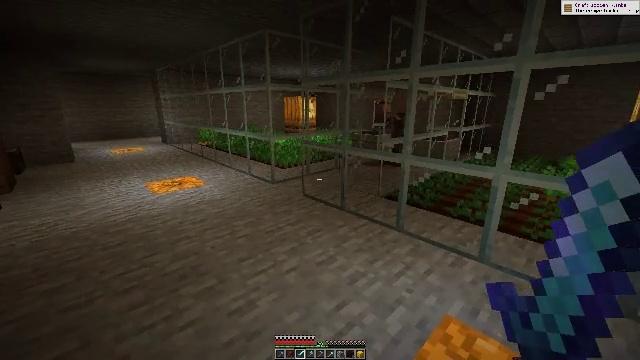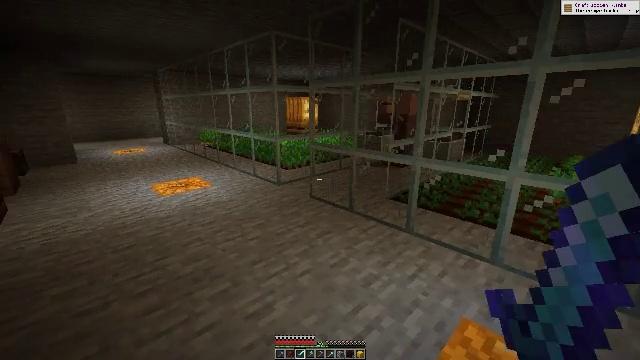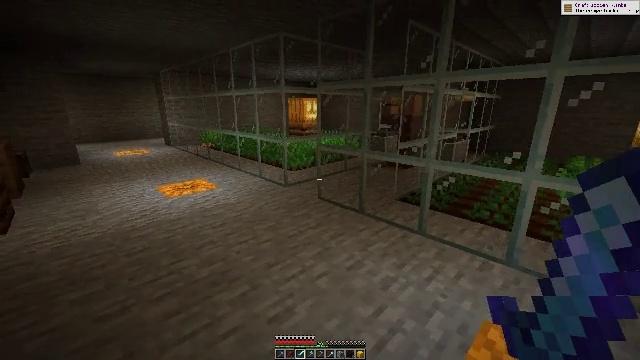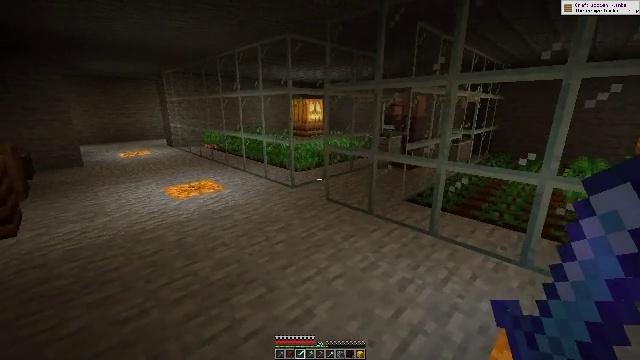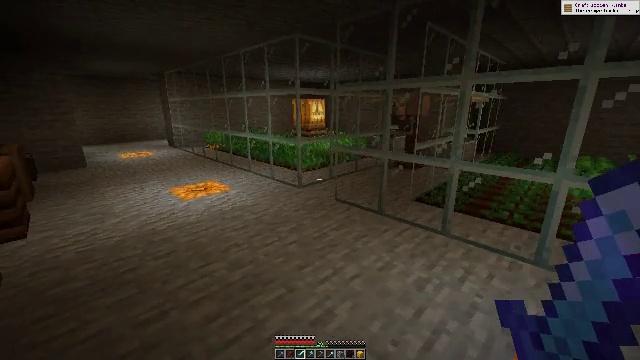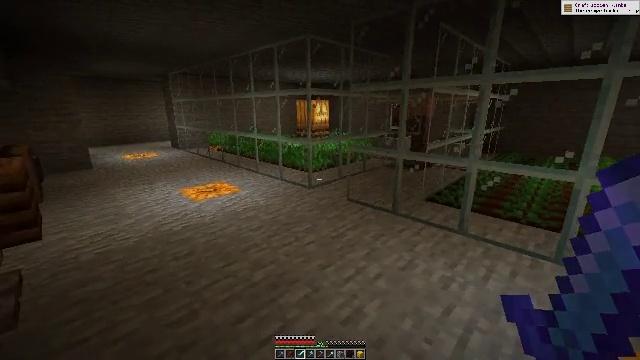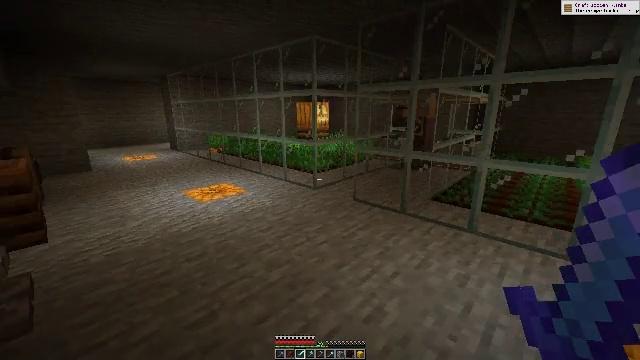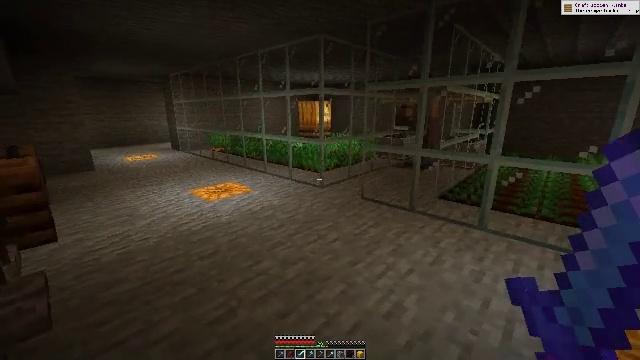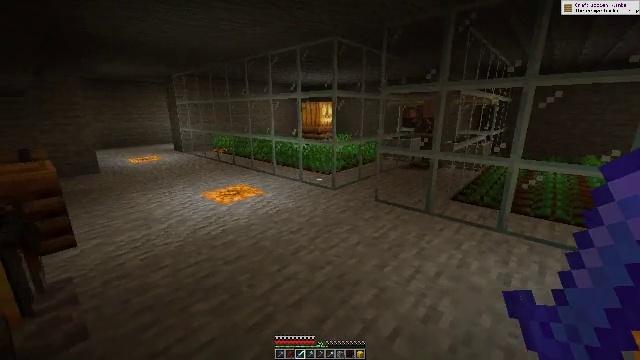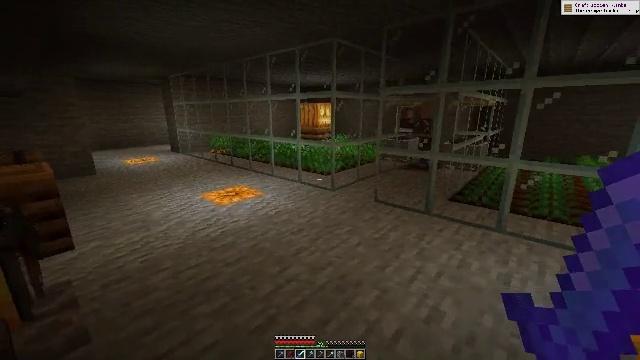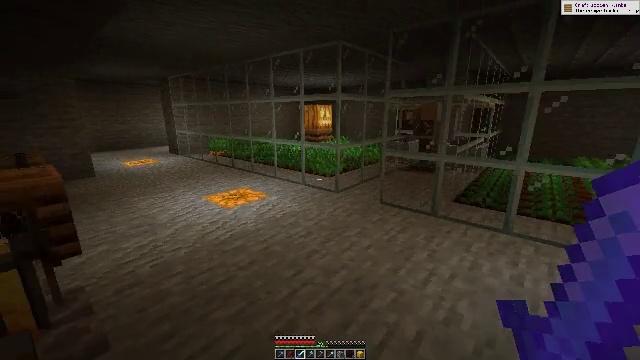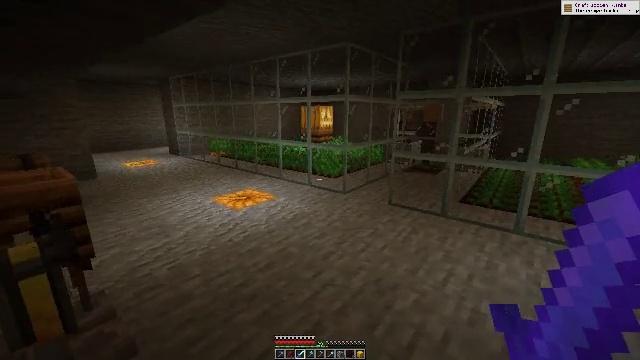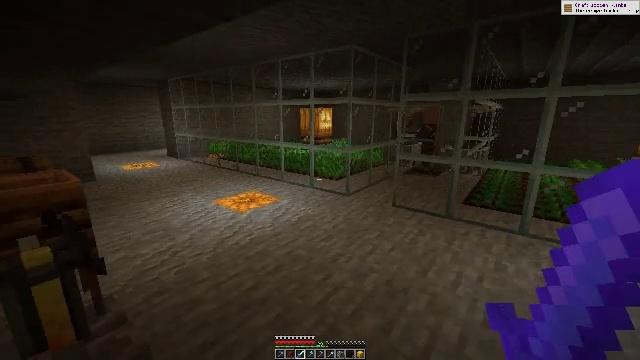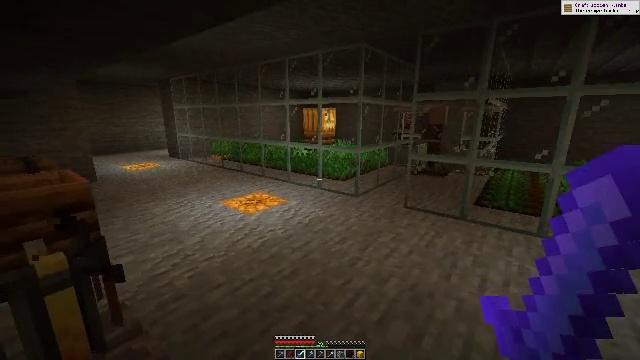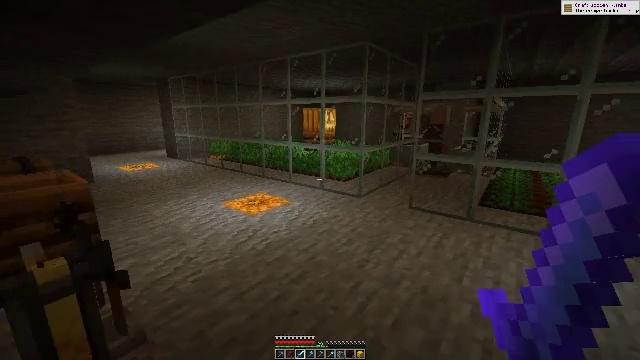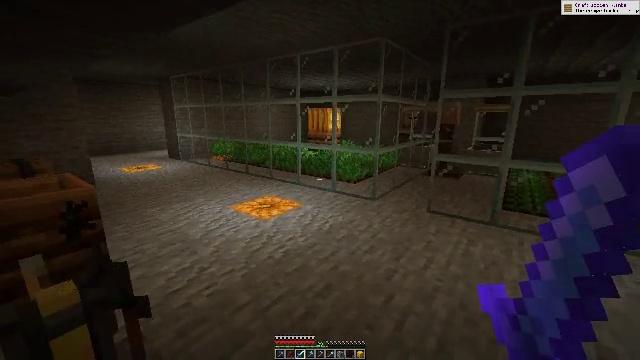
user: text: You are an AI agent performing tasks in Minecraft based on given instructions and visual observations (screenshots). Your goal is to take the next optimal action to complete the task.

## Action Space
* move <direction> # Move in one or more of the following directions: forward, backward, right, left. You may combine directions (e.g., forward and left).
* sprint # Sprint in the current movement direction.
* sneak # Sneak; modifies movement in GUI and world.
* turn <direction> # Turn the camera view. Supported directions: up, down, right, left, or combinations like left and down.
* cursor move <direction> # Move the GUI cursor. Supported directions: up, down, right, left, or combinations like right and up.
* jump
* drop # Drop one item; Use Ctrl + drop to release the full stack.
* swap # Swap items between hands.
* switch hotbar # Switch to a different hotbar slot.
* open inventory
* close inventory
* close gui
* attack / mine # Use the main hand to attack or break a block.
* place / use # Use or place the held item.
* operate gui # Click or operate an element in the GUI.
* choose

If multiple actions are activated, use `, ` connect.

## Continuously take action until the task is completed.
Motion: motion action
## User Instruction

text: Remove and gather vines.
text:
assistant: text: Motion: move left
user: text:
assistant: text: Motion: move left
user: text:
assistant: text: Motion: move left
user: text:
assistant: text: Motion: move left
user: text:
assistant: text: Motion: move left
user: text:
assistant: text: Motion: move left, turn right
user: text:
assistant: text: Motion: move left
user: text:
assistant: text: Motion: move left
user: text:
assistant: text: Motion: move left
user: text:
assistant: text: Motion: move left, turn right
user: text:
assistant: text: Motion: move left, turn right
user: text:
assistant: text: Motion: move forward and move left
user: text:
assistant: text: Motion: move forward and move left
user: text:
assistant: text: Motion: move forward and move left
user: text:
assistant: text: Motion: move forward and move left
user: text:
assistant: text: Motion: move forward and move left
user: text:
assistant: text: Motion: move forward and move left
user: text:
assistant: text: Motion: move forward and move left
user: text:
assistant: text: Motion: move forward and move left
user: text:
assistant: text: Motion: move forward
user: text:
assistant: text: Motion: move forward
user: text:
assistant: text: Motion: move forward
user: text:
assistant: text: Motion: move forward
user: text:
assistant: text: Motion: move forward
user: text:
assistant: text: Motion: move forward
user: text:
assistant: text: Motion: move forward
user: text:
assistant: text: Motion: move forward
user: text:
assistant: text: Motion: move forward
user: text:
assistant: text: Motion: move forward
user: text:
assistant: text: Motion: move forward